Question: I am trying to create a picker like the one in the picture below. The picker I create usually have a smaller border.
How do you create a picker like the picture below.

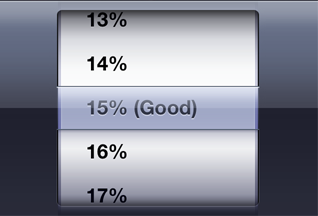
Answer: Implement the
'''
pickerView:widthForComponent
'''
method of the UIpickerViewDelegate Protocol.
like this:
'''
- (CGFloat) pickerView:(UIPickerView *)pickerView widthForComponent:(NSInteger)component
{
//if you have just one component, simply return a value you want
return 120.0;
}
'''